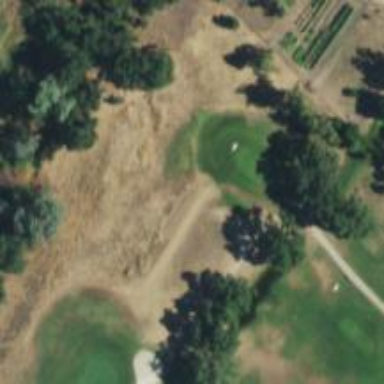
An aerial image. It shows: Footway that doubles as golf path.